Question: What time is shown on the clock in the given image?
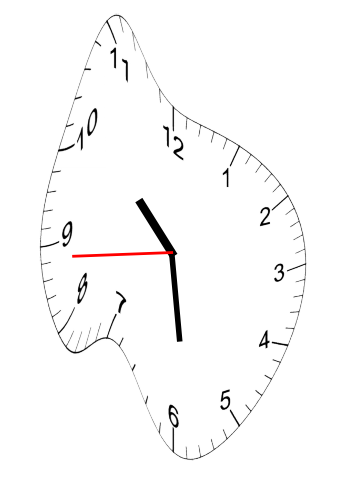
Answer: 10:28:44